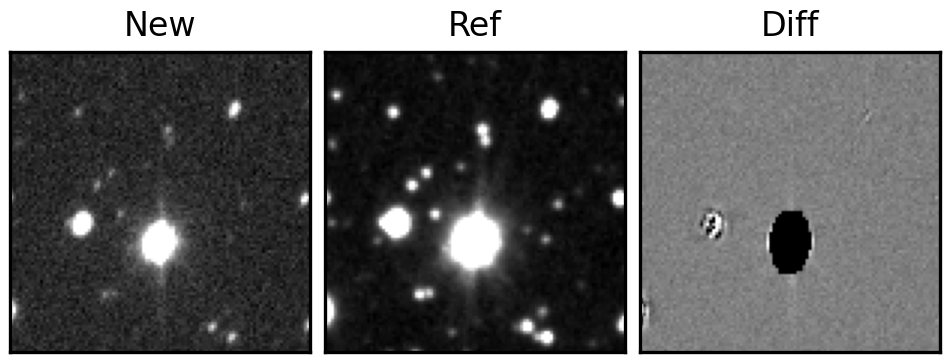
Label: bogus